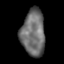
Tissue: lung
Cell type: Epithelial cells
Senescence score: 0.229
Nuclear area (px): 1070
Mean DAPI intensity: 109.391